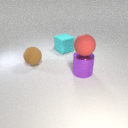
large brown rubber sphere in front of large cyan rubber cube